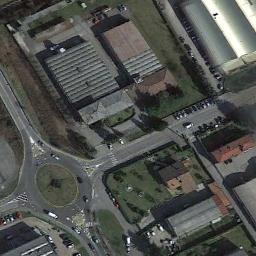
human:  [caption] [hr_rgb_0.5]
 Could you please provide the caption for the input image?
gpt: The roundabout with four exits and entrances is surrounded by some buildings and a lawn is in the middle of the roundabout .

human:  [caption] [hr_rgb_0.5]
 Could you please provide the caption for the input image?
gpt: The roundabout is on the grass next to buildings .

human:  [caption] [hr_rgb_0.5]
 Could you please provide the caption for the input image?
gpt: There are several vehicles driving on the road at the roundabout, There are some buildings and some trees and some lawns around the roundabout, And many cars are parked in the open space beside the roundabout .

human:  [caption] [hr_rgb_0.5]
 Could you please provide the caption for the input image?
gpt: There are several buildings of different shapes next to the roundabout .

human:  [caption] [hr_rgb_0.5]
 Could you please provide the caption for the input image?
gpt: There are some buildings and green lawns beside the roundabout .